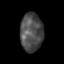
Tissue: skin
Cell type: Endothelial cells
Senescence score: 0.2649
Nuclear area (px): 854
Mean DAPI intensity: 76.657